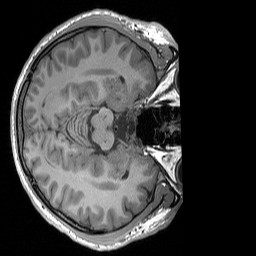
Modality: T1w
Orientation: axial
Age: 22
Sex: male
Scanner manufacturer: siemens
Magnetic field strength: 3 T
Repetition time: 1.9 s
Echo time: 0.00252 s